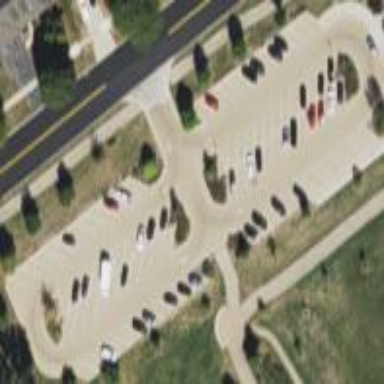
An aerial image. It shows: Parking area with brick surface.